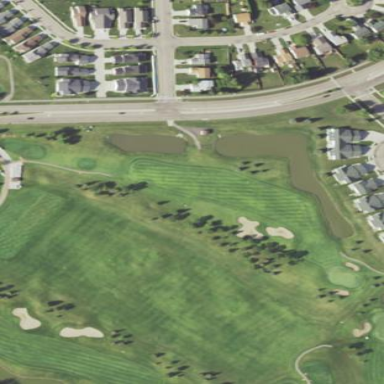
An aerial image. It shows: Scenic golf fairway.